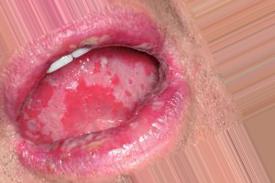
Condition: Mouth Ulcer